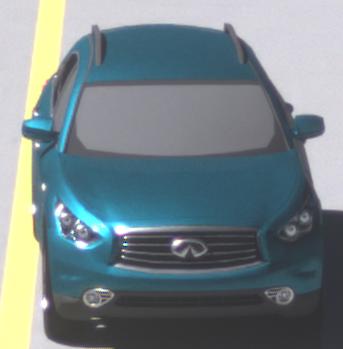
Make: Infiniti
Model: FX 37
Detailed model: FX (S51)
Model produced from: 2012/07
Model produced until: 2013/10
Doors: 5
Color: blue
Road condition: wet road
Daytime: midday
Contrast: high contrast